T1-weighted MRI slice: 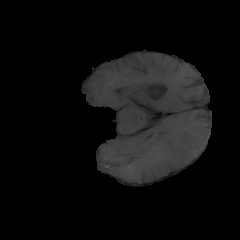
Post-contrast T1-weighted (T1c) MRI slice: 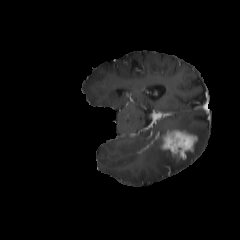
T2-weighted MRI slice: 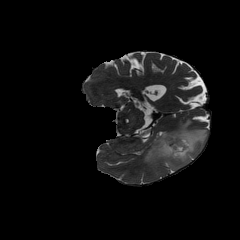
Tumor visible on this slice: yes